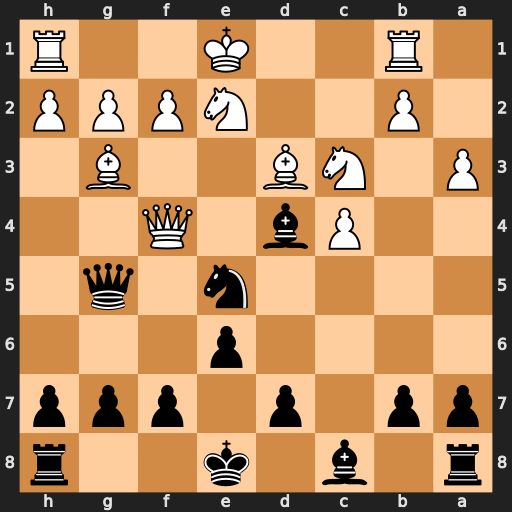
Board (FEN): r1b1k2r/pp1p1ppp/4p3/4n1q1/2Pb1Q2/P1NB2B1/1P2NPPP/1R2K2R
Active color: b
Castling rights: Kkq
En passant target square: -
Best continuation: Nxd3+ Kf1 Nxf4